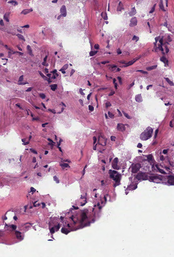
Tumor epithelial tissue: no
Tumor-associated stroma tissue: yes
Normal tissue: no